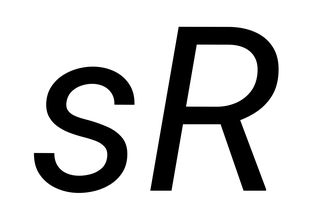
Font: Roboto-Italic_Italic